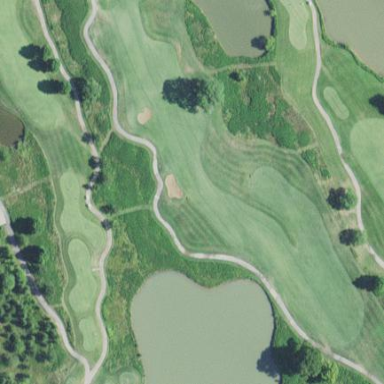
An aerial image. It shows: Rough grassy area used for golf.